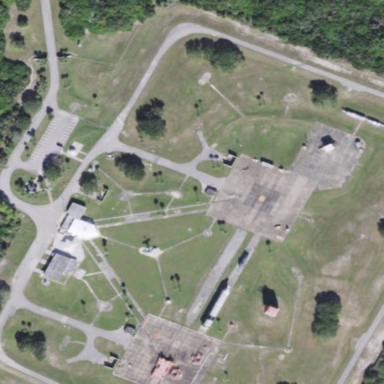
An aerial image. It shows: Launch complex at the airport.